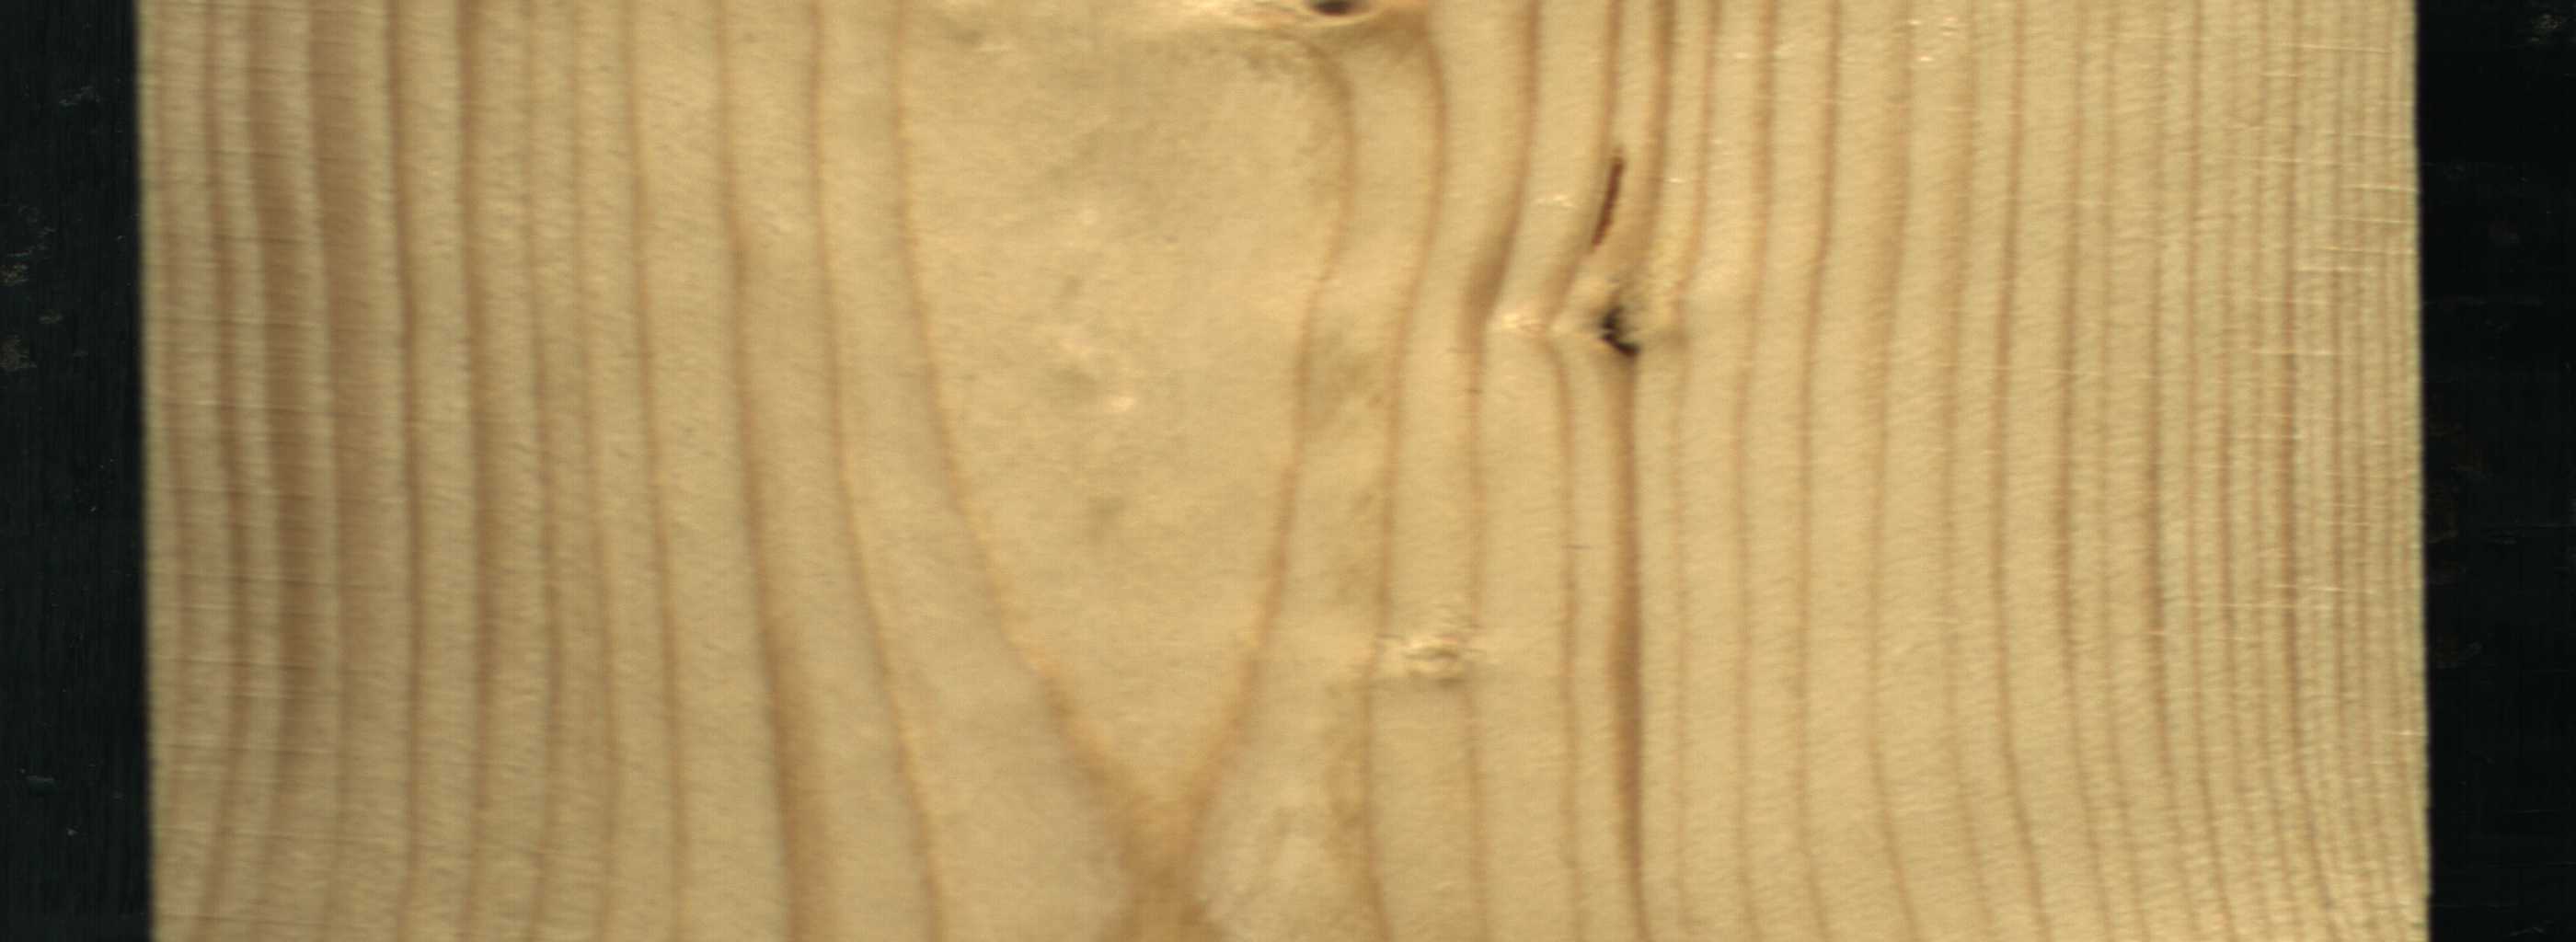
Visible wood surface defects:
resin
Dead_Knot
Live_Knot